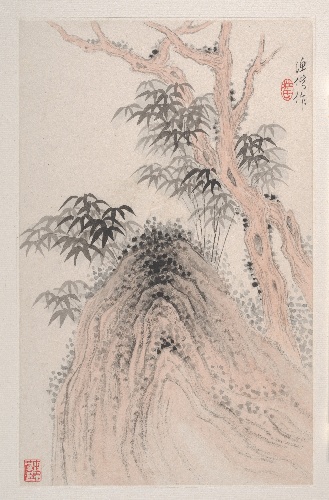
Title: 清   杜湘   仿古山水   冊|Landscapes after old masters
Artist: Du Xiang
Artist bio: Chinese, active late 19th century
Date: 19th century
Object type: Album
Classification: Paintings
Medium: Album of seven leaves; ink and color on paper
Culture: China
Period: Qing dynasty (1644–1911)
Dimensions: 10 1/8 x 6 3/8 in. (25.7 x 16.2 cm)
Department: Asian Art
Credit line: Gift of Robert Hatfield Ellsworth, in memory of La Ferne Hatfield Ellsworth, 1986
Accession year: 1986
Repository: Metropolitan Museum of Art, New York, NY
Tags: Mountains|Landscapes